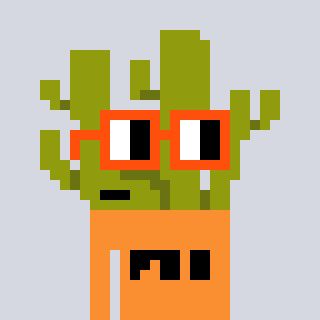
a pixel art character with square orange glasses, a cactus-shaped head and a orange-colored body on a cool background